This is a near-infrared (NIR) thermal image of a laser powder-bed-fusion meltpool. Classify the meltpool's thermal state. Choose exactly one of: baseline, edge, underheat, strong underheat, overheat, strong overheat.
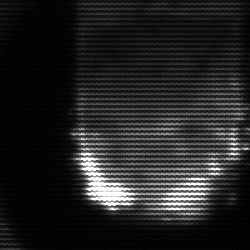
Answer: baseline